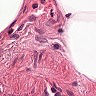
Metastatic tissue present: no